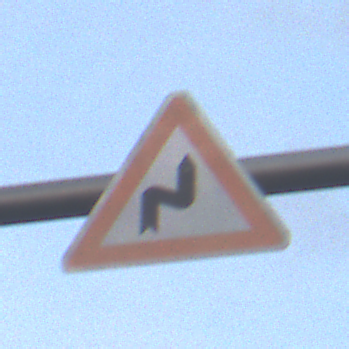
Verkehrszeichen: DoppelkurveRechts
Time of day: SunriseSunset
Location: Outdoor (Nature)
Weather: PartlyCloudy
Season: NotSpecified
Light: Natural